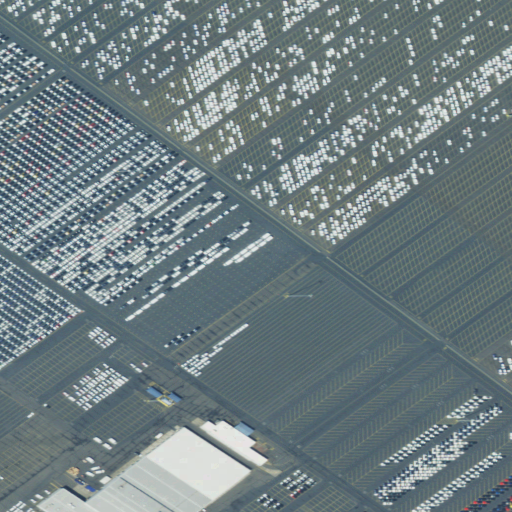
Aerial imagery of island in Oregon named Pearcy Island containing high intensity development and medium intensity development